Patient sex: F
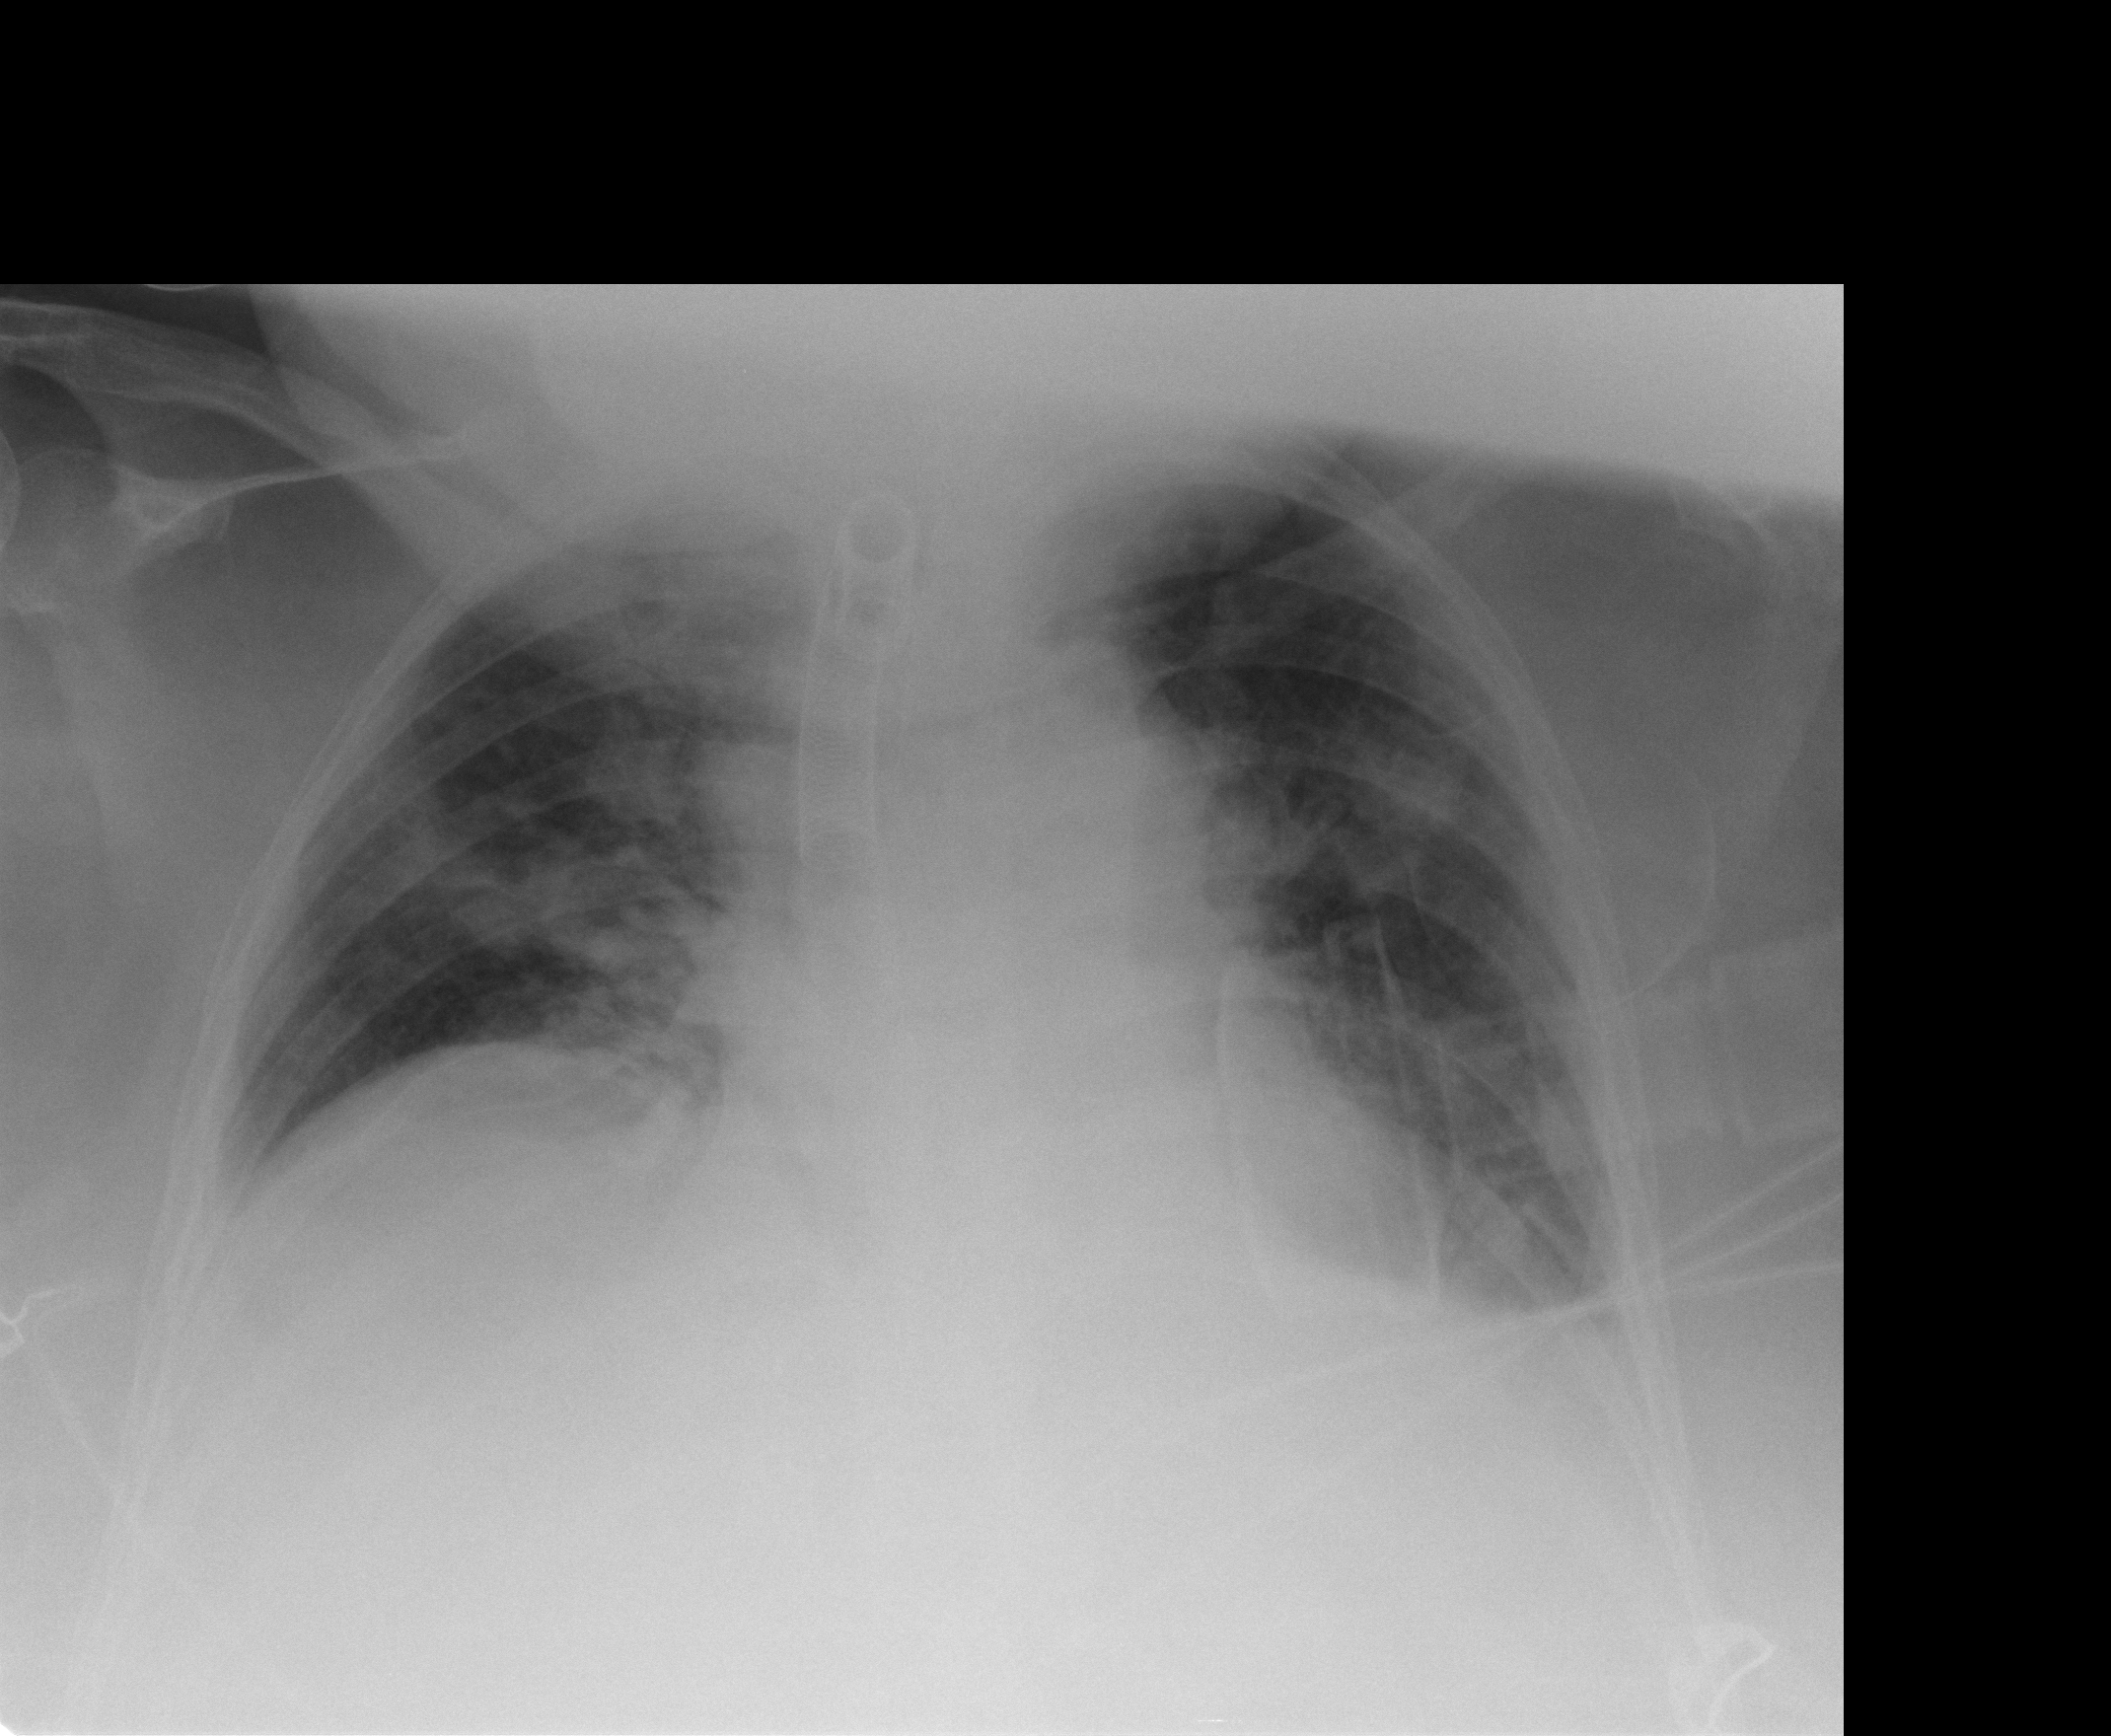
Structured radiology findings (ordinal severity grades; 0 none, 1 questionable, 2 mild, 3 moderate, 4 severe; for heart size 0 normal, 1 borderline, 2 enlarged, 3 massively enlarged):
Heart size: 2
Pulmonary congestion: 3
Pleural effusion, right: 0
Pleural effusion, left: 0
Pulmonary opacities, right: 3
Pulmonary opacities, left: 2
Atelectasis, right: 2
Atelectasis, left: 2